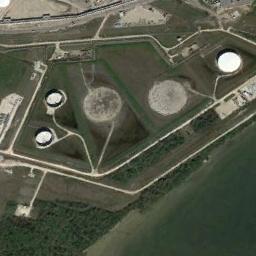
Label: storage_tank